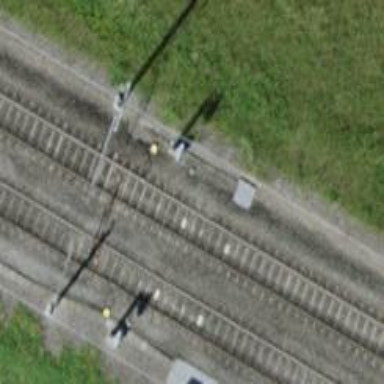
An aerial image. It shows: Railway signal.